Interaction volume radius: 5 \u00c5
Interaction volume height: 15 \u00c5
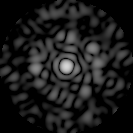
Disorder parameter: 0.8778